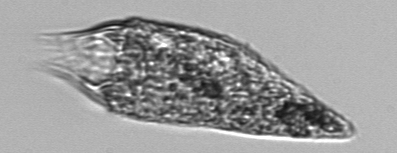
Label: Strombidium_conicum